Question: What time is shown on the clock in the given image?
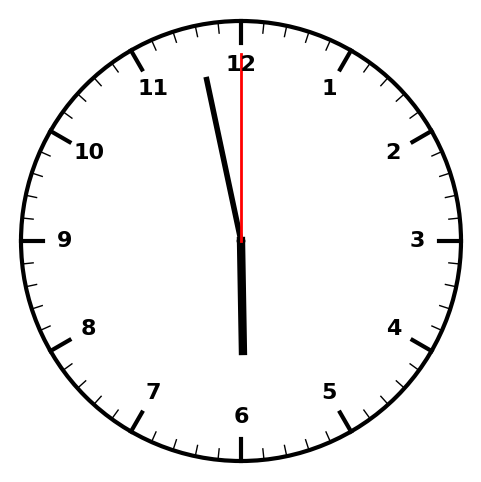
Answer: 05:58:00